Question: I am using a wordpress theme in my web site <URL>. There I put 90x90 px images.
But the images get scaled up to 284x284 px as seen here

I don't want the images to get resized. I guess some css styling makes this resizing. But I couldn't find which one. How can I let the images stay as they are?
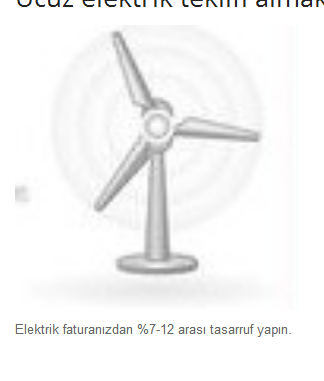
Answer: The problem is here at line 133 of slideshow.css:
'''
#top .slideshow li img{
width: 100%; /* this line affects image size */
height:auto;
position: relative;
z-index: 3;
border:none;
margin:0;
padding:0;
display:block;
}
'''
You can easily debug this in a browser.
I use Chrome, but it should be very similar with Firefox. When I browse to the page, I right click the image, and select "Inspect element". This will open a pane with a large amount of information.
On the right hand side, there is a section "Matched CSS Rules", showing the above CSS information, as well as the filename and line-number where it is defined. Additionally a number of check-boxes allow me to disable any rule I want. By disabling the 'width: 100%' rule, I can easily confirm that the 'width: 100%' line is the problem.